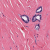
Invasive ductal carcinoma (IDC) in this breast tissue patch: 1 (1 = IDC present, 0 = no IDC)